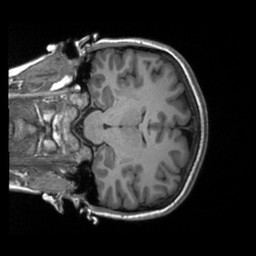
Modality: T1w
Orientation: coronal
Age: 26
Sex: female
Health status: ill
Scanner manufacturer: siemens
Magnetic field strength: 3 T
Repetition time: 2.3 s
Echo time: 0.00232 s